Question: Hi I was wondering how to remove the lines beneath the nav-bars located on my page. I am using the basic twitter bootstrap navbar.
Here is a link to screenshot pointing to the lines I am talking about.

Edit2:Here is a bootply link containing the HTML and CSS for my apllication. The background image is not on the bootply, but I do not believe that should interfere with the solution. : <URL>
Edit3: Here is a working solution provided by @Raptus. I changed the nav-tabs css class to include a border of 0px instead of 1px.
'''
.nav-tabs > li, .nav-pills > li {
float:none;
display:inline-block;
font:17px fantasy;
border:0px;
margin-bottom: 0px;
border-radius: 0px;
}
.navbar-brand{
font:bold 25px century gothic;
}
.nav-tabs {
text-align:center;
border:0px;
}
.navbar {
margin-bottom: 0px;
border-radius: 0px;
}
#content{
margin-left: auto;
margin-right: auto;
width: 55%;
height: 83%;
background-color: #ffffff;
opacity: 0.8;
filter: alpha(opacity=60); /* For IE8 and earlier */
}
html, body{
height: 100%;
padding: 0;
margin: 0;
background-image: url('../content/Technology_016.jpg');
-webkit-background-size: cover;
-moz-background-size: cover;
-o-background-size: cover;
background-size: cover;
}
#foot{
height: 9.25%;
}
#nav1{
height: 9.25%;
}
'''
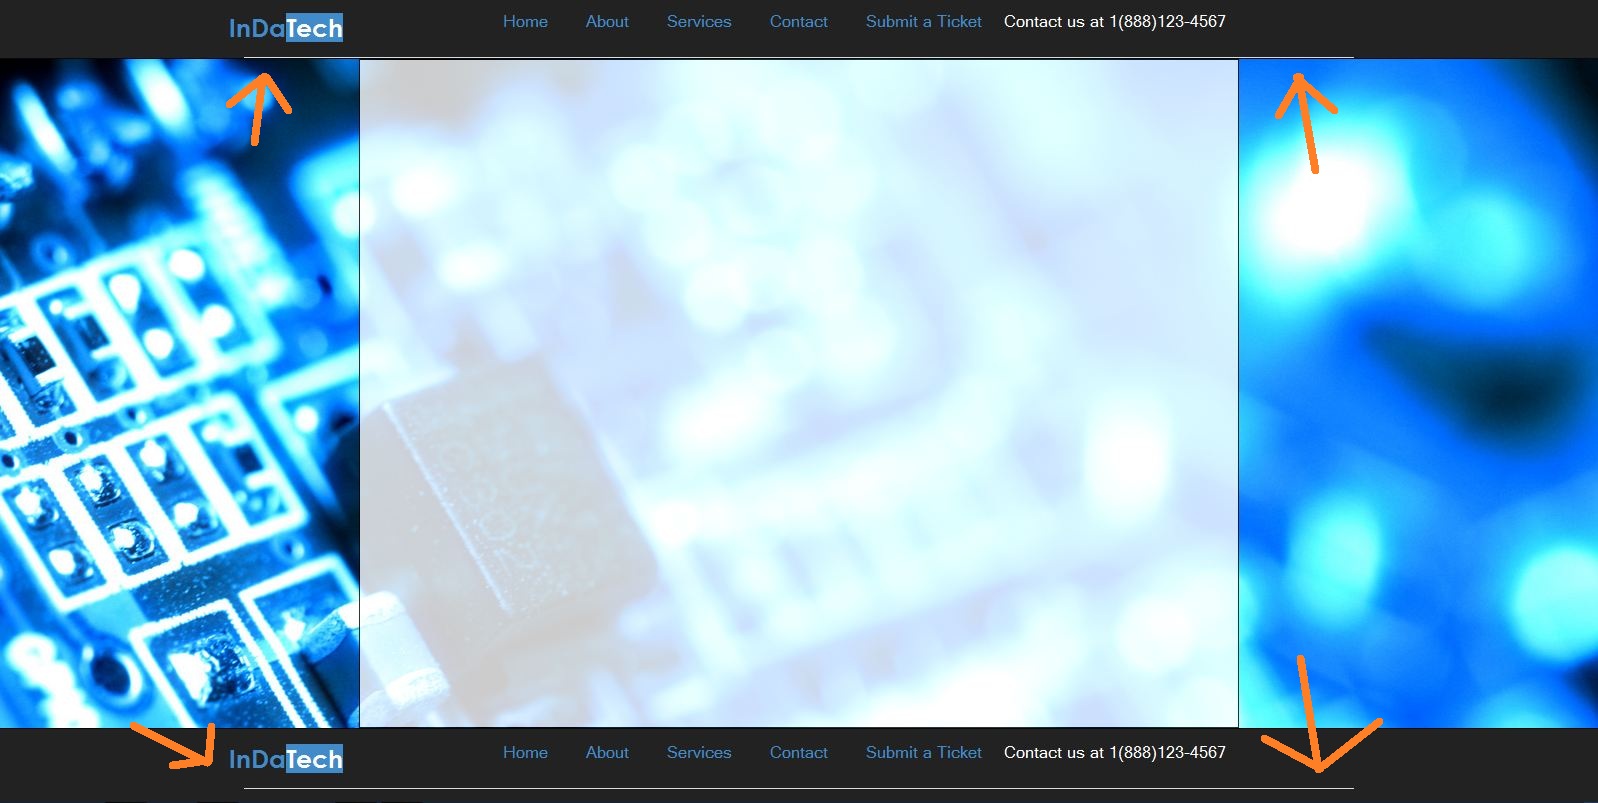
Answer: Found it for you my friend seems like your .nav-tabs class has a 1px border set for it, remove that and you should have no more problems.